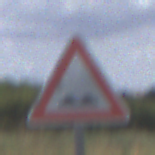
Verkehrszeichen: UnebeneFahrbahn
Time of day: Midday
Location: Outdoor (Nature)
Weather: PartlyCloudy
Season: NotSpecified
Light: Natural